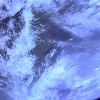
Label: cloud